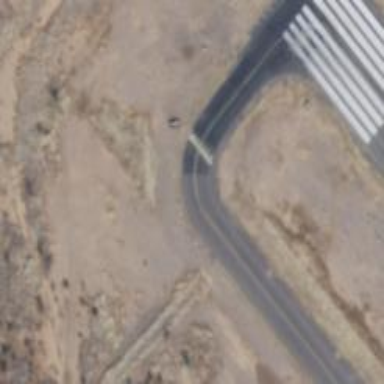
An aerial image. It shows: Asphalt taxiway at the airport.